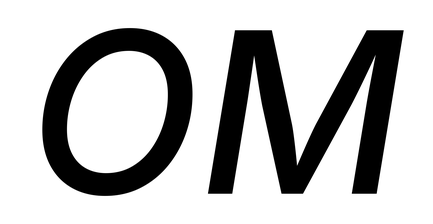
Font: Inter-Italic_Medium_Italic